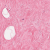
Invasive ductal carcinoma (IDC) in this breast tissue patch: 0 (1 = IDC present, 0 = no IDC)